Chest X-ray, AP view. Patient: 43 years old, sex F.
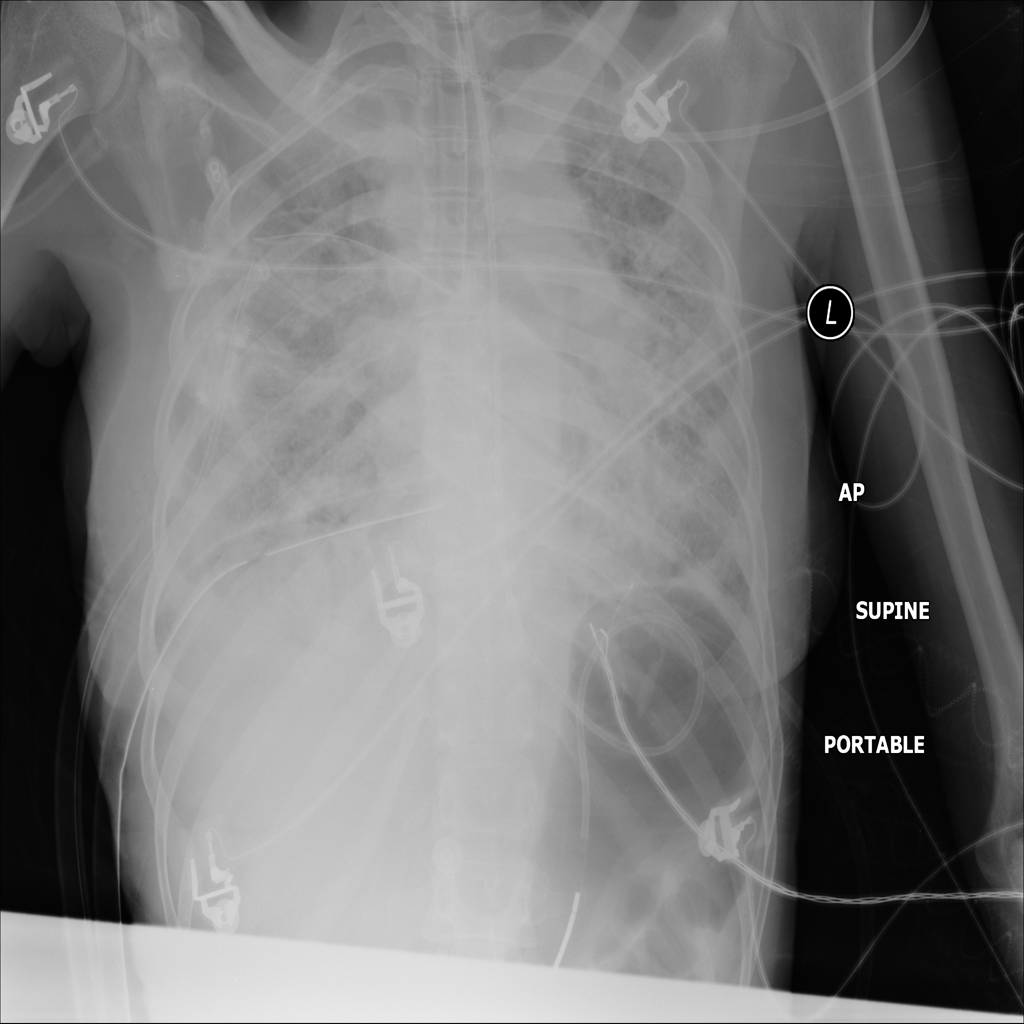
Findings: Infiltration